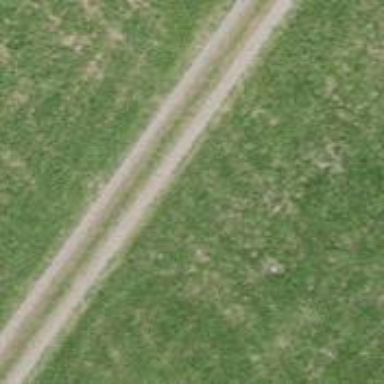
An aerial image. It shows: Track with grade3 grass_paver surface.